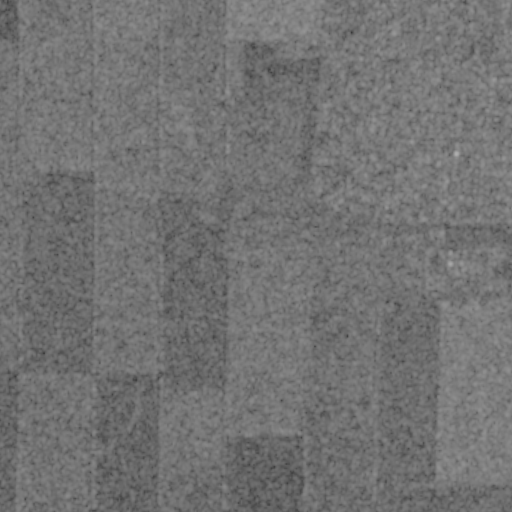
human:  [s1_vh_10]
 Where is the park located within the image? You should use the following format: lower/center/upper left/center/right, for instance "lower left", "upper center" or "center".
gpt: The park is located in the upper right of the image.
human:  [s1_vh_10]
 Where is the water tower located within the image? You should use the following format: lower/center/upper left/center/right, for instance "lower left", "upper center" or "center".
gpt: The water tower is located in the center of the image.
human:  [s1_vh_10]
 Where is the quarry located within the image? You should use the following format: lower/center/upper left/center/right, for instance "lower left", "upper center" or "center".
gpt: There is no quarry in the image.

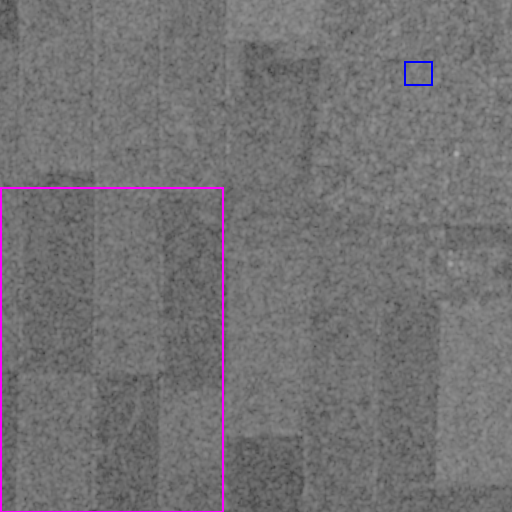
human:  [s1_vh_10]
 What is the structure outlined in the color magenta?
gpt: The structure outlined in magenta is a crop field.
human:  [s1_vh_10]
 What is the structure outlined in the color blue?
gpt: The structure outlined in blue is a park.
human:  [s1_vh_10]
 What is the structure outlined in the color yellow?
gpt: There is no yellow outline.